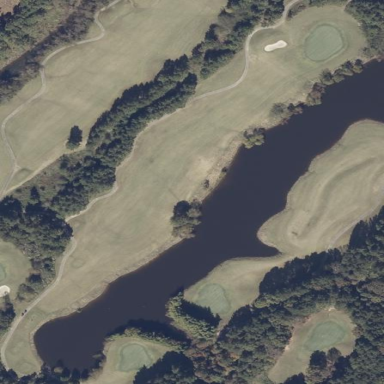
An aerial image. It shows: Rough grass surface on golf course.